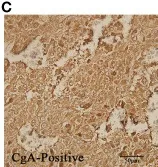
Tumor cells demonstrated diffuse CgA positivity (x 400).
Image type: pathology (immunostaining)